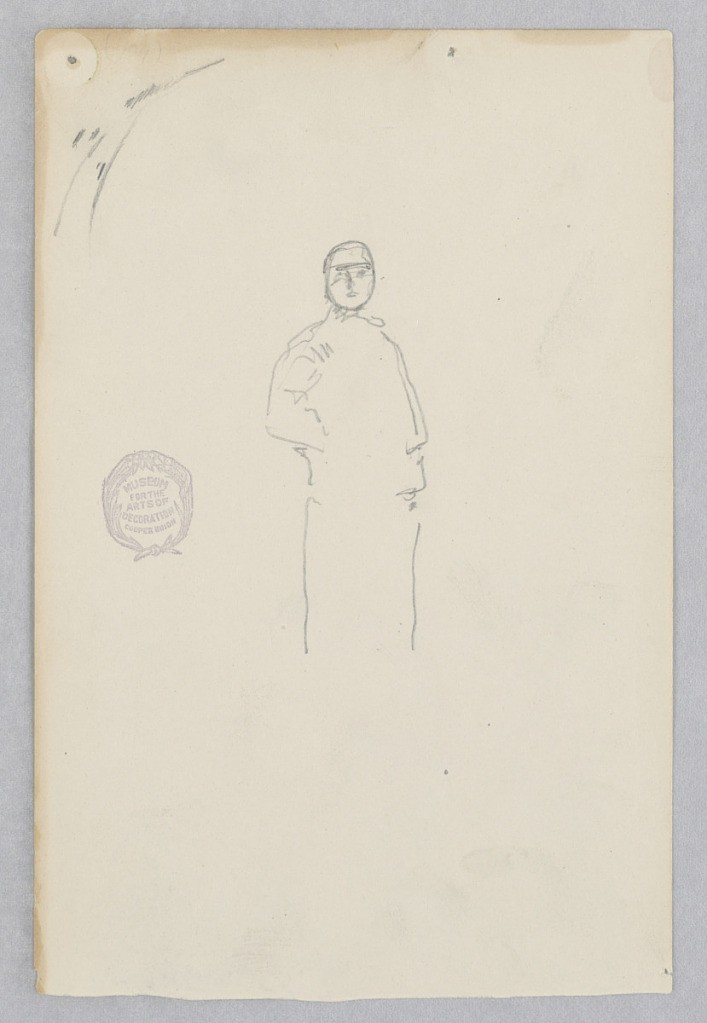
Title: Figure
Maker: Robert Frederick Blum, American, 1857–1903
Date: n.d.
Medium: Graphite on wove paper
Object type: Drawing
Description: Partial sketch of a figure.